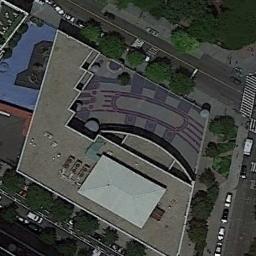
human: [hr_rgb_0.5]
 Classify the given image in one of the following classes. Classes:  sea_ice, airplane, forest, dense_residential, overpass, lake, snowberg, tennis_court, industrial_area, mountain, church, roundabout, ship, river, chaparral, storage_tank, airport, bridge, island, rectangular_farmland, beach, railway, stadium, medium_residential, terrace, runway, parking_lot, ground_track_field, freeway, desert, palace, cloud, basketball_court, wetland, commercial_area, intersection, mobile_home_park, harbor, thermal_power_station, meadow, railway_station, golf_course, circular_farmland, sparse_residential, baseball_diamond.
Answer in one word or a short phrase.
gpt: commercial_area